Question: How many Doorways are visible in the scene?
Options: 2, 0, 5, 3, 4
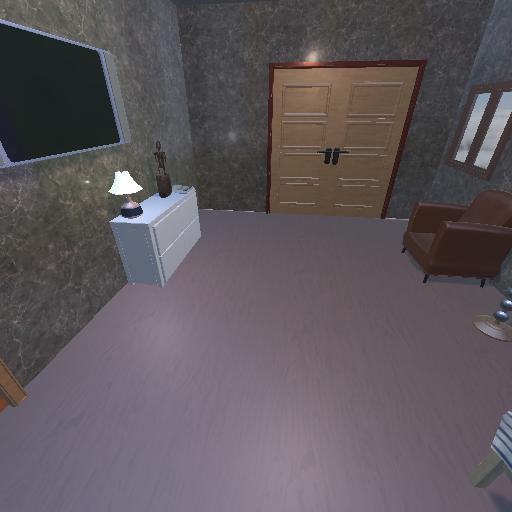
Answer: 2